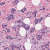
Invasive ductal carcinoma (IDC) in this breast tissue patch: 1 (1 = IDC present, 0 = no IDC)